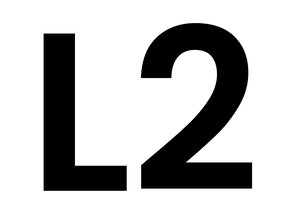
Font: Poppins-SemiBold